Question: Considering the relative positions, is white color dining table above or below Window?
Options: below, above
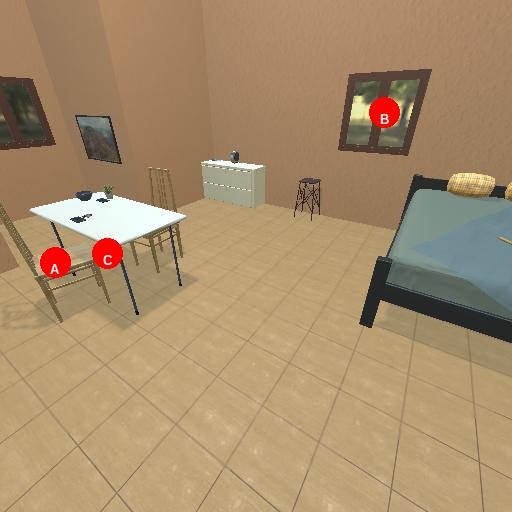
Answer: below